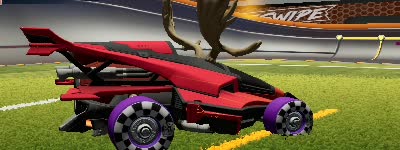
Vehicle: aftershock